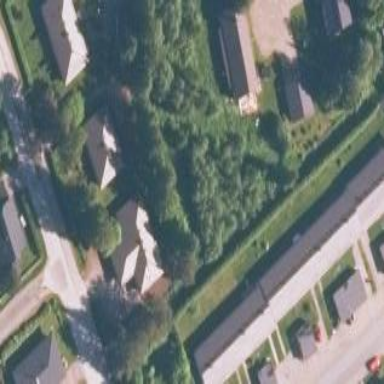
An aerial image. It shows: Terrace building.